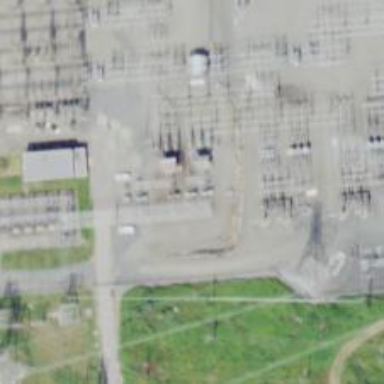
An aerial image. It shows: Switch for power supply.